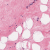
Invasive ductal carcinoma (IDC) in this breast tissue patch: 0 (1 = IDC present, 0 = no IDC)